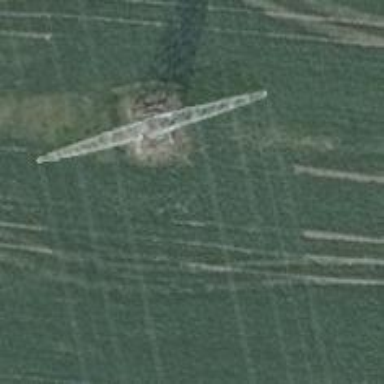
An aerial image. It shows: Power tower.